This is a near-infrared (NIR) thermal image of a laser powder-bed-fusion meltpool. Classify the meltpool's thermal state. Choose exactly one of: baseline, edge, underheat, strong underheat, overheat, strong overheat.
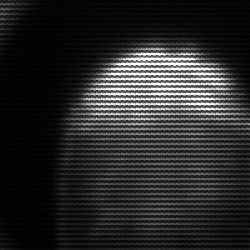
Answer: edge